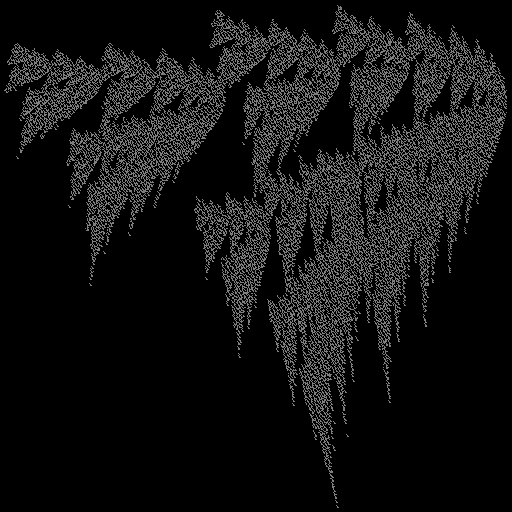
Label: watersprite